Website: lowes
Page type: review-order
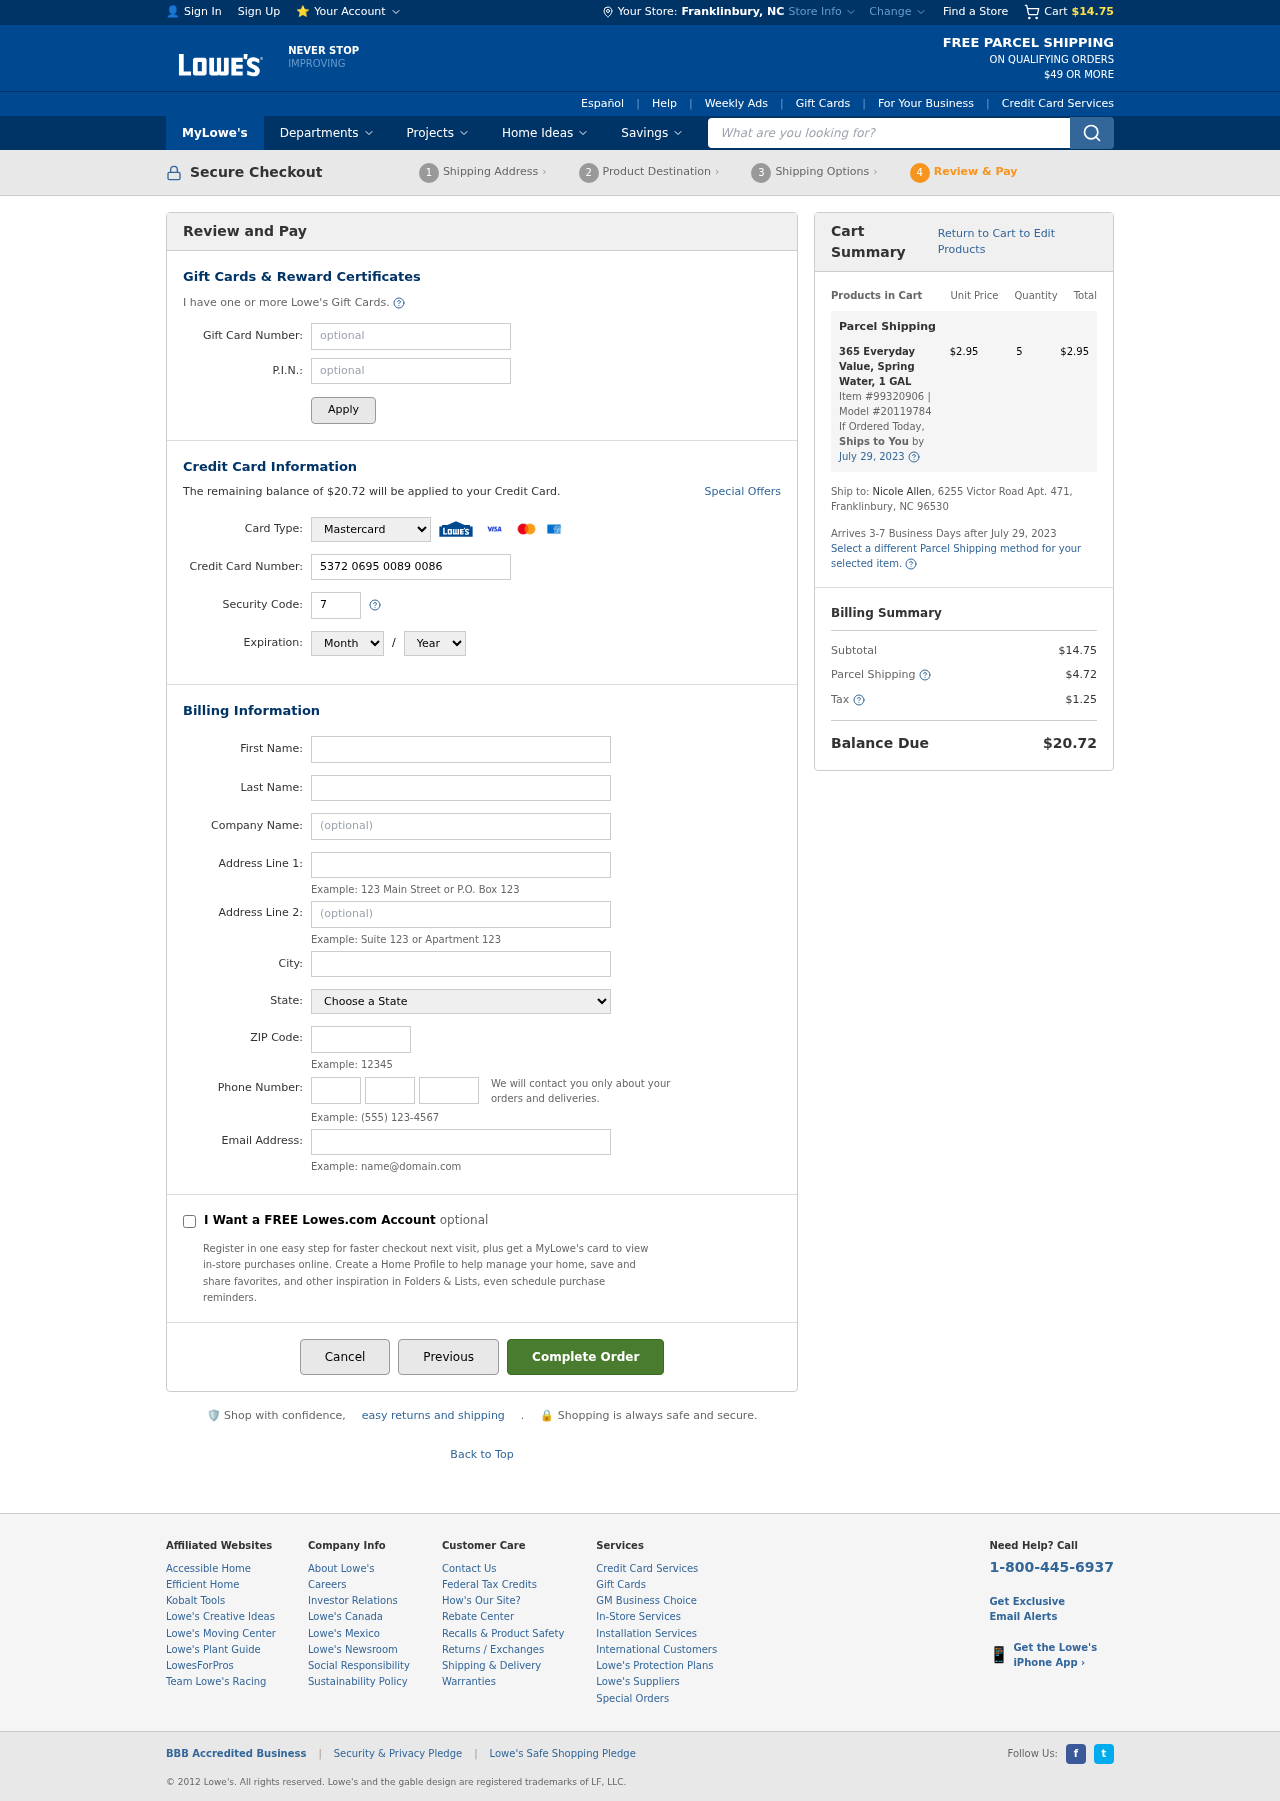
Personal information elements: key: PII_CARD_CVV
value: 709
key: PII_CARD_EXPIRY_MONTH
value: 04
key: PII_CARD_EXPIRY_YEAR
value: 28
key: PII_CARD_NUMBER
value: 5372 0695 0089 0086
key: PII_CARD_TYPE
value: Mastercard
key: PII_CITY
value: Franklinbury
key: PII_CITY_STATE
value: Franklinbury, NC
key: PII_COMPANY
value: Smith, Morgan and Burch
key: PII_EMAIL
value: nallen@yahoo.com
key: PII_FIRSTNAME
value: Nicole
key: PII_LASTNAME
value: Allen
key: PII_PHONE_AREA
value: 440
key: PII_PHONE_PREFIX
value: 507
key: PII_PHONE_SUFFIX
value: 1498
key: PII_POSTCODE
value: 96530
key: PII_STATE
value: North Carolina
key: PII_STREET
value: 6255 Victor Road Apt. 471
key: PII_STREET2
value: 6255 Victor Road Apt. 471
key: PII_STREET2
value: Suite 913
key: PII_FULLNAME2
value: Nicole Allen
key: PII_CITY_STATE_ZIP2
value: Franklinbury, NC 96530
Product elements: key: PRODUCT1_NAME
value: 365 Everyday Value, Spring Water, 1 GAL
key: PRODUCT1_PRICE
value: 2.95
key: PRODUCT1_QUANTITY
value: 5
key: PRODUCT1_ITEM_NUMBER
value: Item #99320906
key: PRODUCT1_MODEL_NUMBER
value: Model #20119784
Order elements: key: ORDER_SUBTOTAL
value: $14.75
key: ORDER_BALANCE_DUE
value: $20.72
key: ORDER_SHIPPING_DATE
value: July 29, 2023
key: ORDER_ITEM_TOTAL
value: $2.95
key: ORDER_SHIPPING_DATE2
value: July 29, 2023
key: ORDER_SHIPPING_COST
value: $4.72
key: ORDER_TAX
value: $1.25
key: ORDER_TOTAL
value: $20.72
Search elements: key: HEADER_SEARCH
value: What are you looking for?